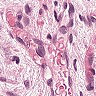
Metastatic tissue present: yes